Interaction volume radius: 10 \u00c5
Interaction volume height: 20 \u00c5
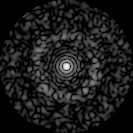
Disorder parameter: 0.8526